Field crop: tomato
Growth stage: 2
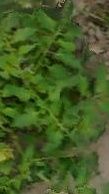
Species: tomato